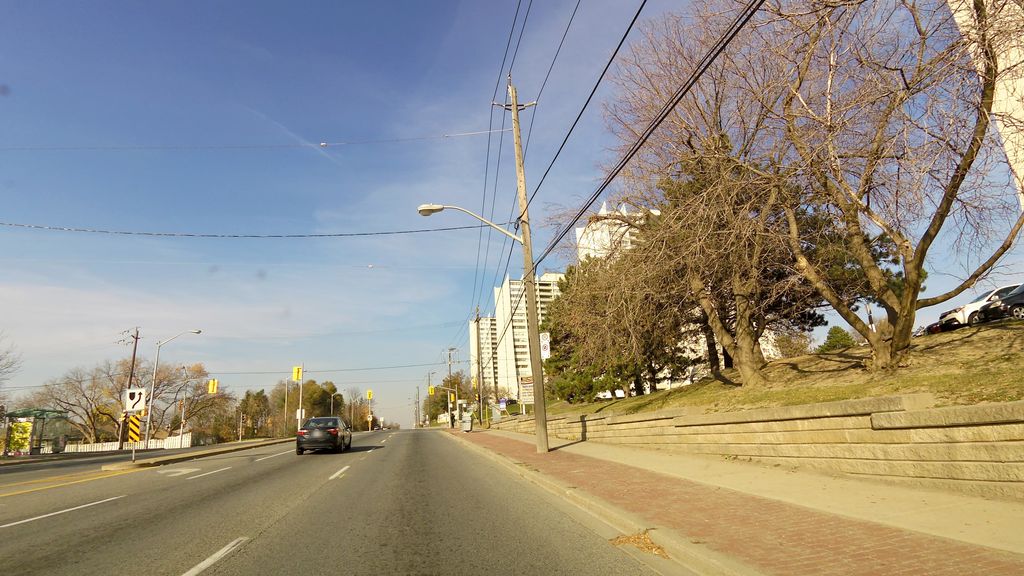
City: toronto